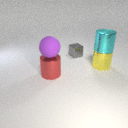
large yellow metal cylinder to the right of small gray metal cube